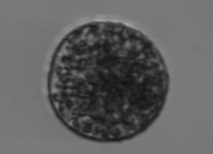
Label: Vicicitus_globosus